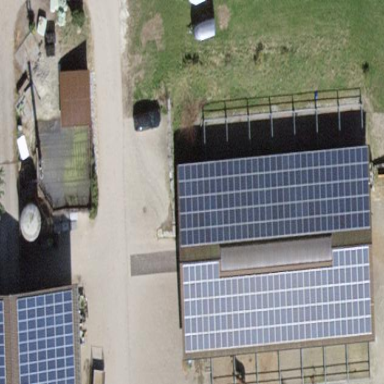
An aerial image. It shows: Solar power generator utilizing photovoltaic technology with solar photovoltaic panels.